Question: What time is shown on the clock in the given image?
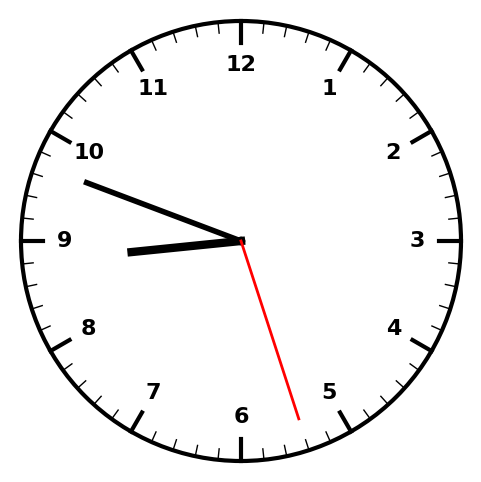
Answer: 08:48:27